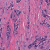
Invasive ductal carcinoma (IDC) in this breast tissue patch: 1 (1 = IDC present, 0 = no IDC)